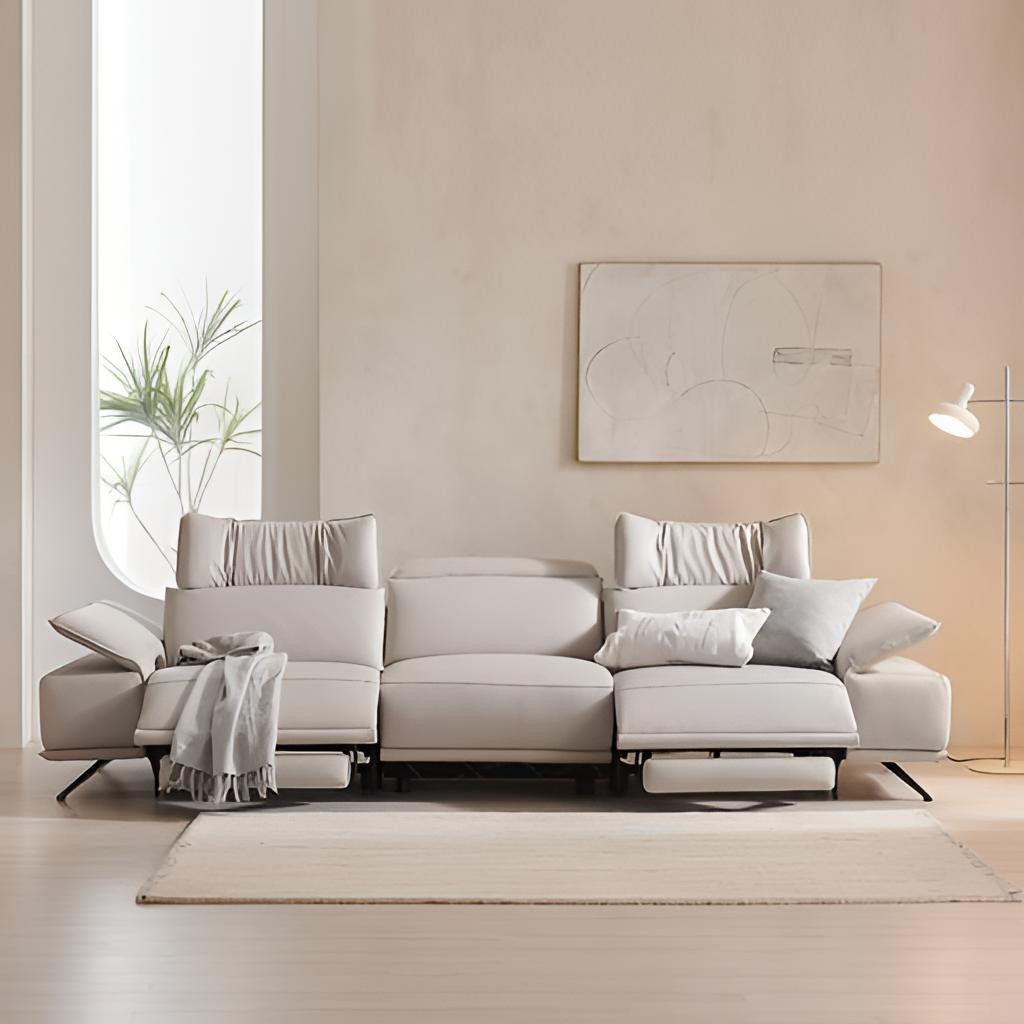
living room, beige leather sectional sofa, contemporary, beige wood flooring, with plank pattern, beige paint wallpaper, with solid pattern